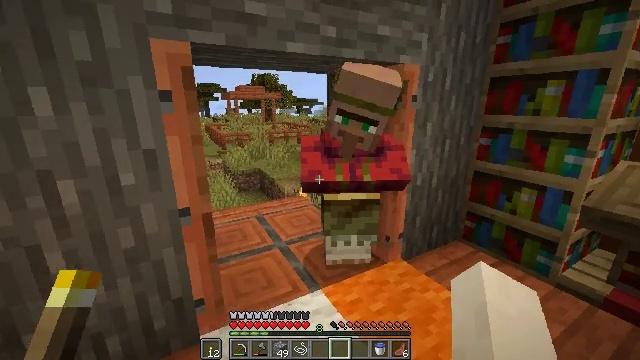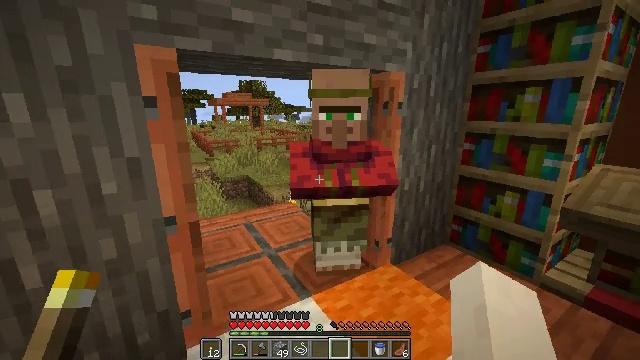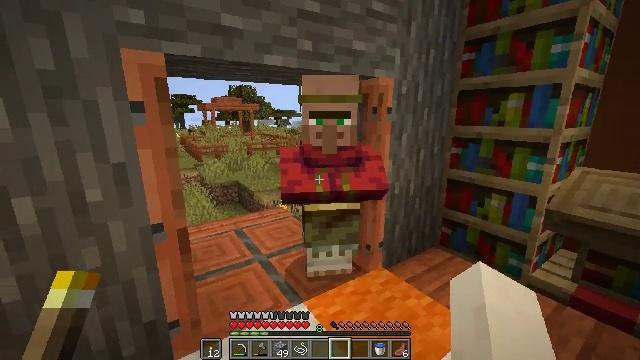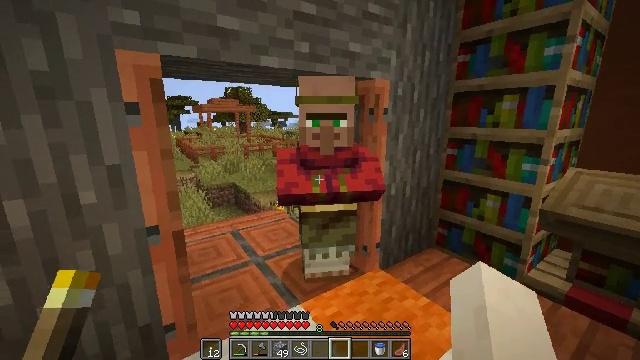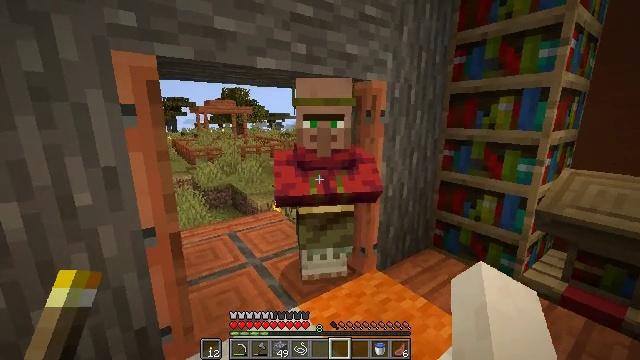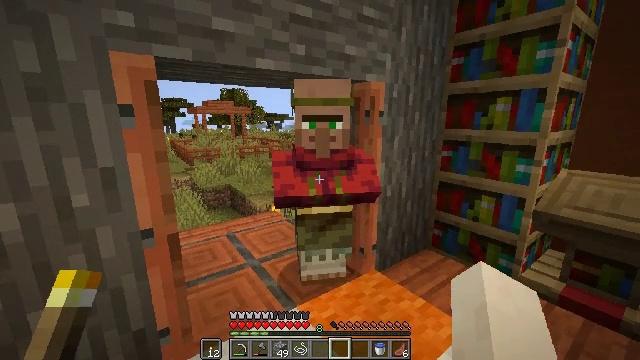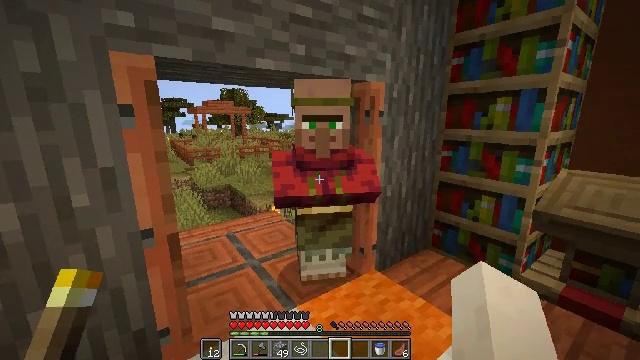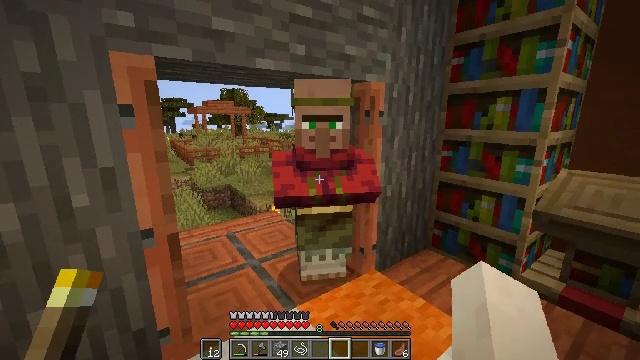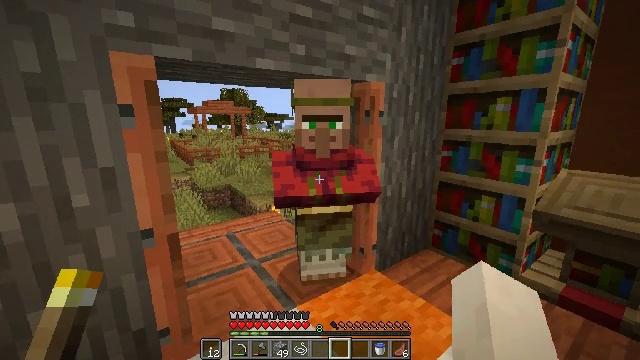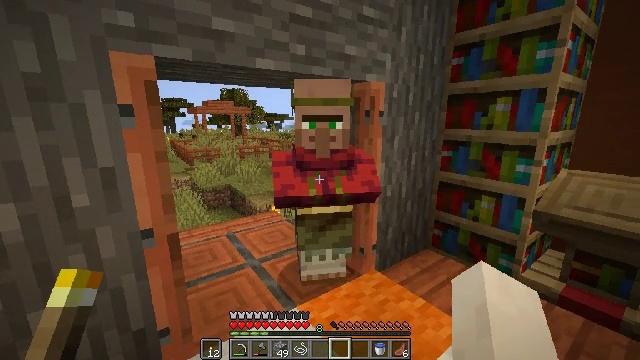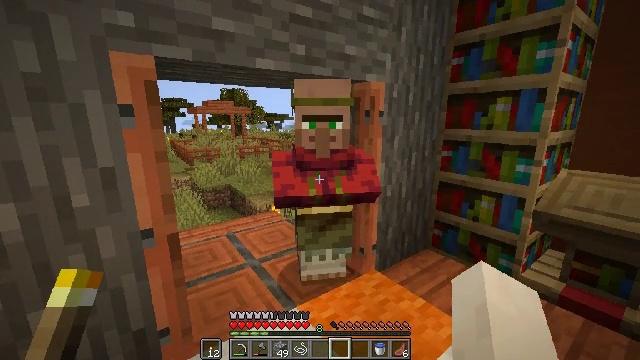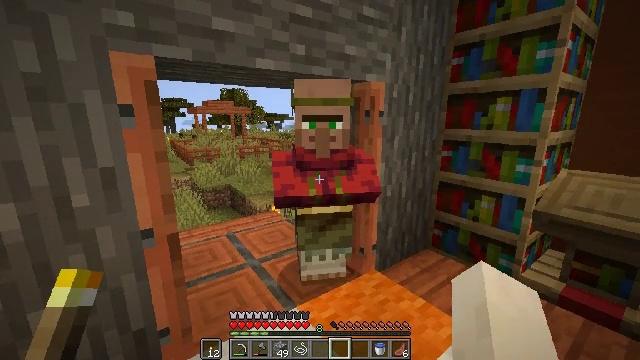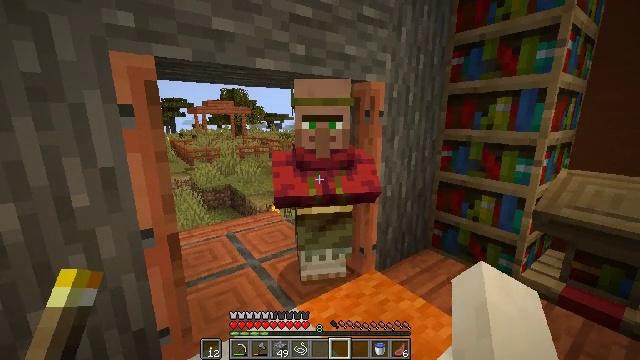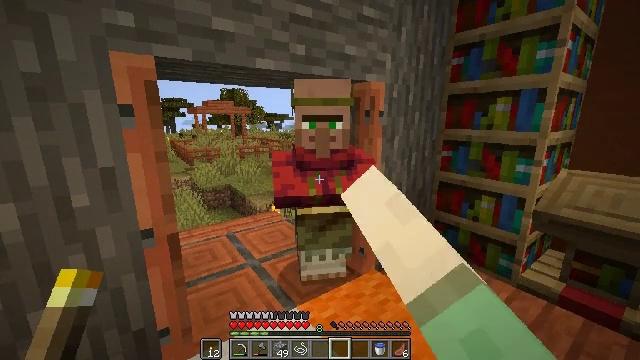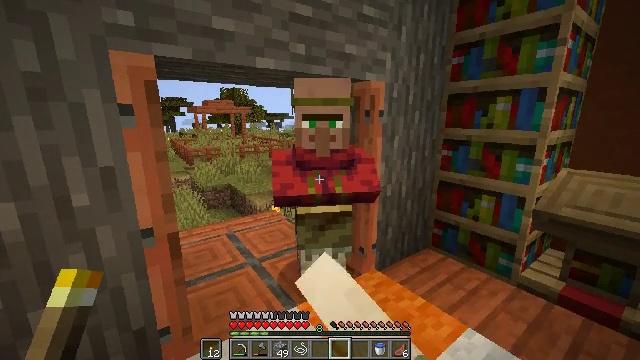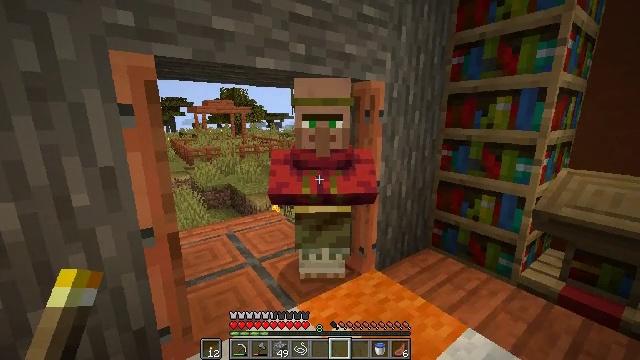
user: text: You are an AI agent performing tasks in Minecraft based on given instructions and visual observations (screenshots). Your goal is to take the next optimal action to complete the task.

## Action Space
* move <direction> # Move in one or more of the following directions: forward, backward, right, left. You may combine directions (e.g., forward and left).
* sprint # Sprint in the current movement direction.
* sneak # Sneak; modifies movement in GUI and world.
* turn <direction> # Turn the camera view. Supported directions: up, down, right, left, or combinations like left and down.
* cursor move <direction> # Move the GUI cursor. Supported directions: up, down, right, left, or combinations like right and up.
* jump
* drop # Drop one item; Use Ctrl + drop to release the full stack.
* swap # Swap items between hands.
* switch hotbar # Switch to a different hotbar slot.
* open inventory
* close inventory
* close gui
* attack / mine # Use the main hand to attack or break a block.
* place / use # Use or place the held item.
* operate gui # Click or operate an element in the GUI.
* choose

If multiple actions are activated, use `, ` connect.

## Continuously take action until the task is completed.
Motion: motion action
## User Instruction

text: Break the orange carpet.
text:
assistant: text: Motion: turn right and up, attack / mine
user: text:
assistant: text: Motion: turn right and up, attack / mine
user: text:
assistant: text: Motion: attack / mine
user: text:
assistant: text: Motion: attack / mine
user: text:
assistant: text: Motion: attack / mine
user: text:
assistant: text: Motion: attack / mine
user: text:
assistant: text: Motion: attack / mine
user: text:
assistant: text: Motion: attack / mine
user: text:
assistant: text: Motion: attack / mine
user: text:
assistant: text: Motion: attack / mine
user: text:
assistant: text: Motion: attack / mine
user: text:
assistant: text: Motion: attack / mine and use / place
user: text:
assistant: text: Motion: attack / mine and use / place
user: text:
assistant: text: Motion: attack / mine and use / place
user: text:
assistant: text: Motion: attack / mine
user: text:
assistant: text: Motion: attack / mine
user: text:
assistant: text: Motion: attack / mine
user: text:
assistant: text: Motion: attack / mine
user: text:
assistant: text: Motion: attack / mine
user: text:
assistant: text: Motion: attack / mine
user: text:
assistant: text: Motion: attack / mine
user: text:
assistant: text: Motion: attack / mine
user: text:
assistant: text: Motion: attack / mine
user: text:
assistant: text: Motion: attack / mine
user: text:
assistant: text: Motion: move forward, attack / mine
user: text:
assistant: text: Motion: move forward, attack / mine
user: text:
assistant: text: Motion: move forward, attack / mine
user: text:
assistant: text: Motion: attack / mine
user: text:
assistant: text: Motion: attack / mine, open inventory
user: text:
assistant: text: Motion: operate gui, open inventory